Question: I have a very strange exercise from school and I can't figure it out. I am supposed to change this class diagram (shown on picture) to sequence diagram. But it just doesn't make sense for me as long as it seems that this picture describes just one class.

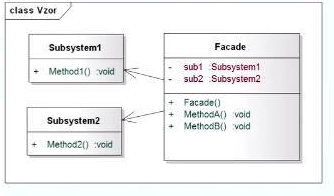
Answer: As commented you can not really convert it, just invent an example. Since it looks like this is a Facade implementation, a good guess would be the following:
<URL>
You can see that calls to the 'Facade' are forwarded to the subsystems.